Field crop: maize
Growth stage: 1
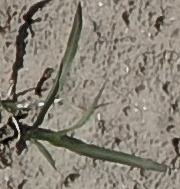
Species: sorghum